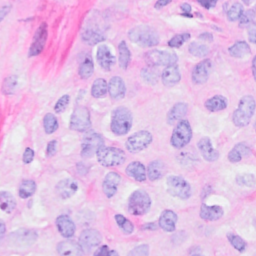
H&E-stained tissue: Breast